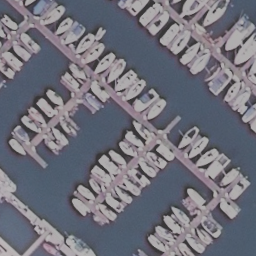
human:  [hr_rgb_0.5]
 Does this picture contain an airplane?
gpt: no

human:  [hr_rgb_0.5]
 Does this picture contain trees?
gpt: no

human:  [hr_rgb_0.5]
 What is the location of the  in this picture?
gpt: i cannot see it